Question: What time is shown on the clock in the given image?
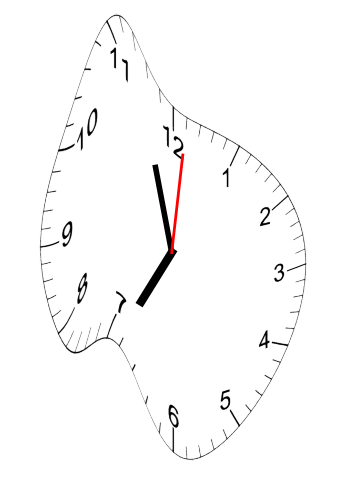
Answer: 06:57:01